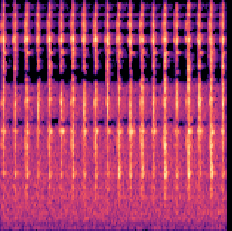
Sound class: Clock tick